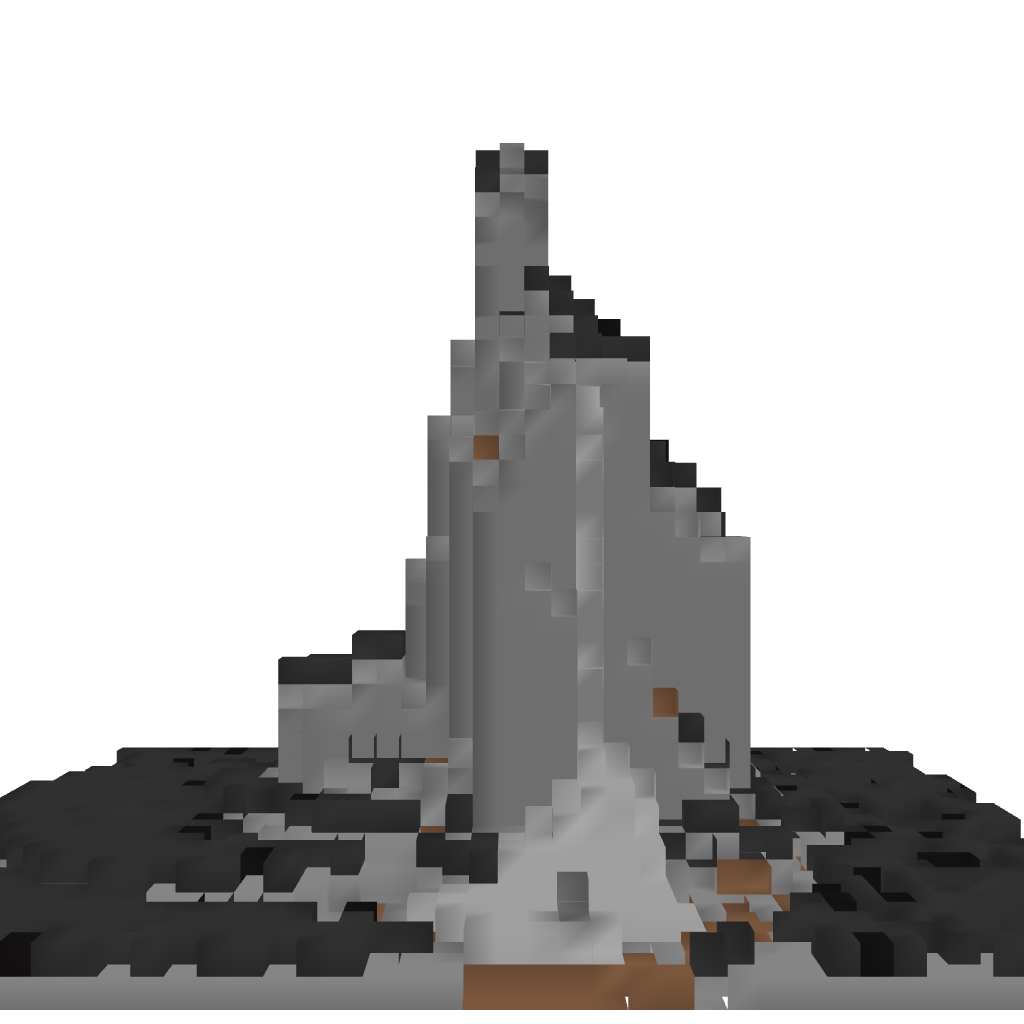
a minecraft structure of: Mini Mountain With WaterFall